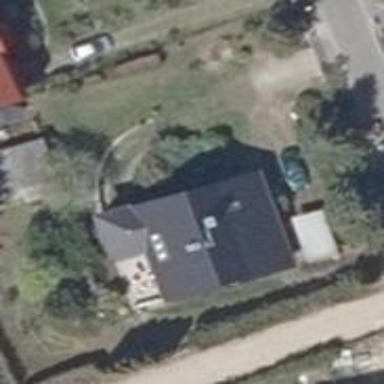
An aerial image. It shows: Detached building.